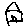
Label: house